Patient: sex M, age 26
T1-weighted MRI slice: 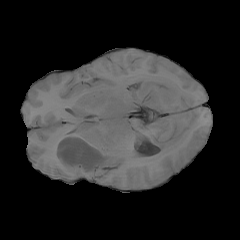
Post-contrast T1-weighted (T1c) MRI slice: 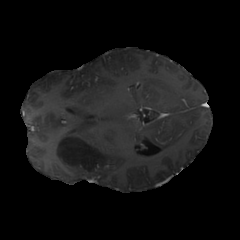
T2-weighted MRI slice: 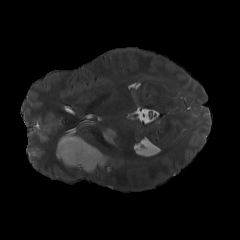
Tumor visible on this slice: yes
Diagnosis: Astrocytoma, IDH-mutant
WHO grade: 4